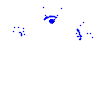
Particle: electron